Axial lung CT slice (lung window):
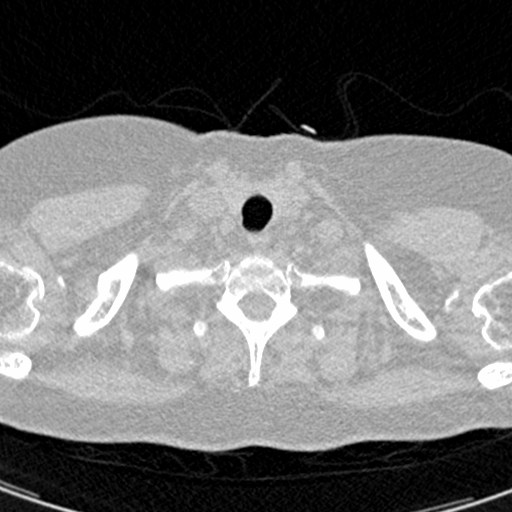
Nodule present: no